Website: home-depot
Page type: receipt
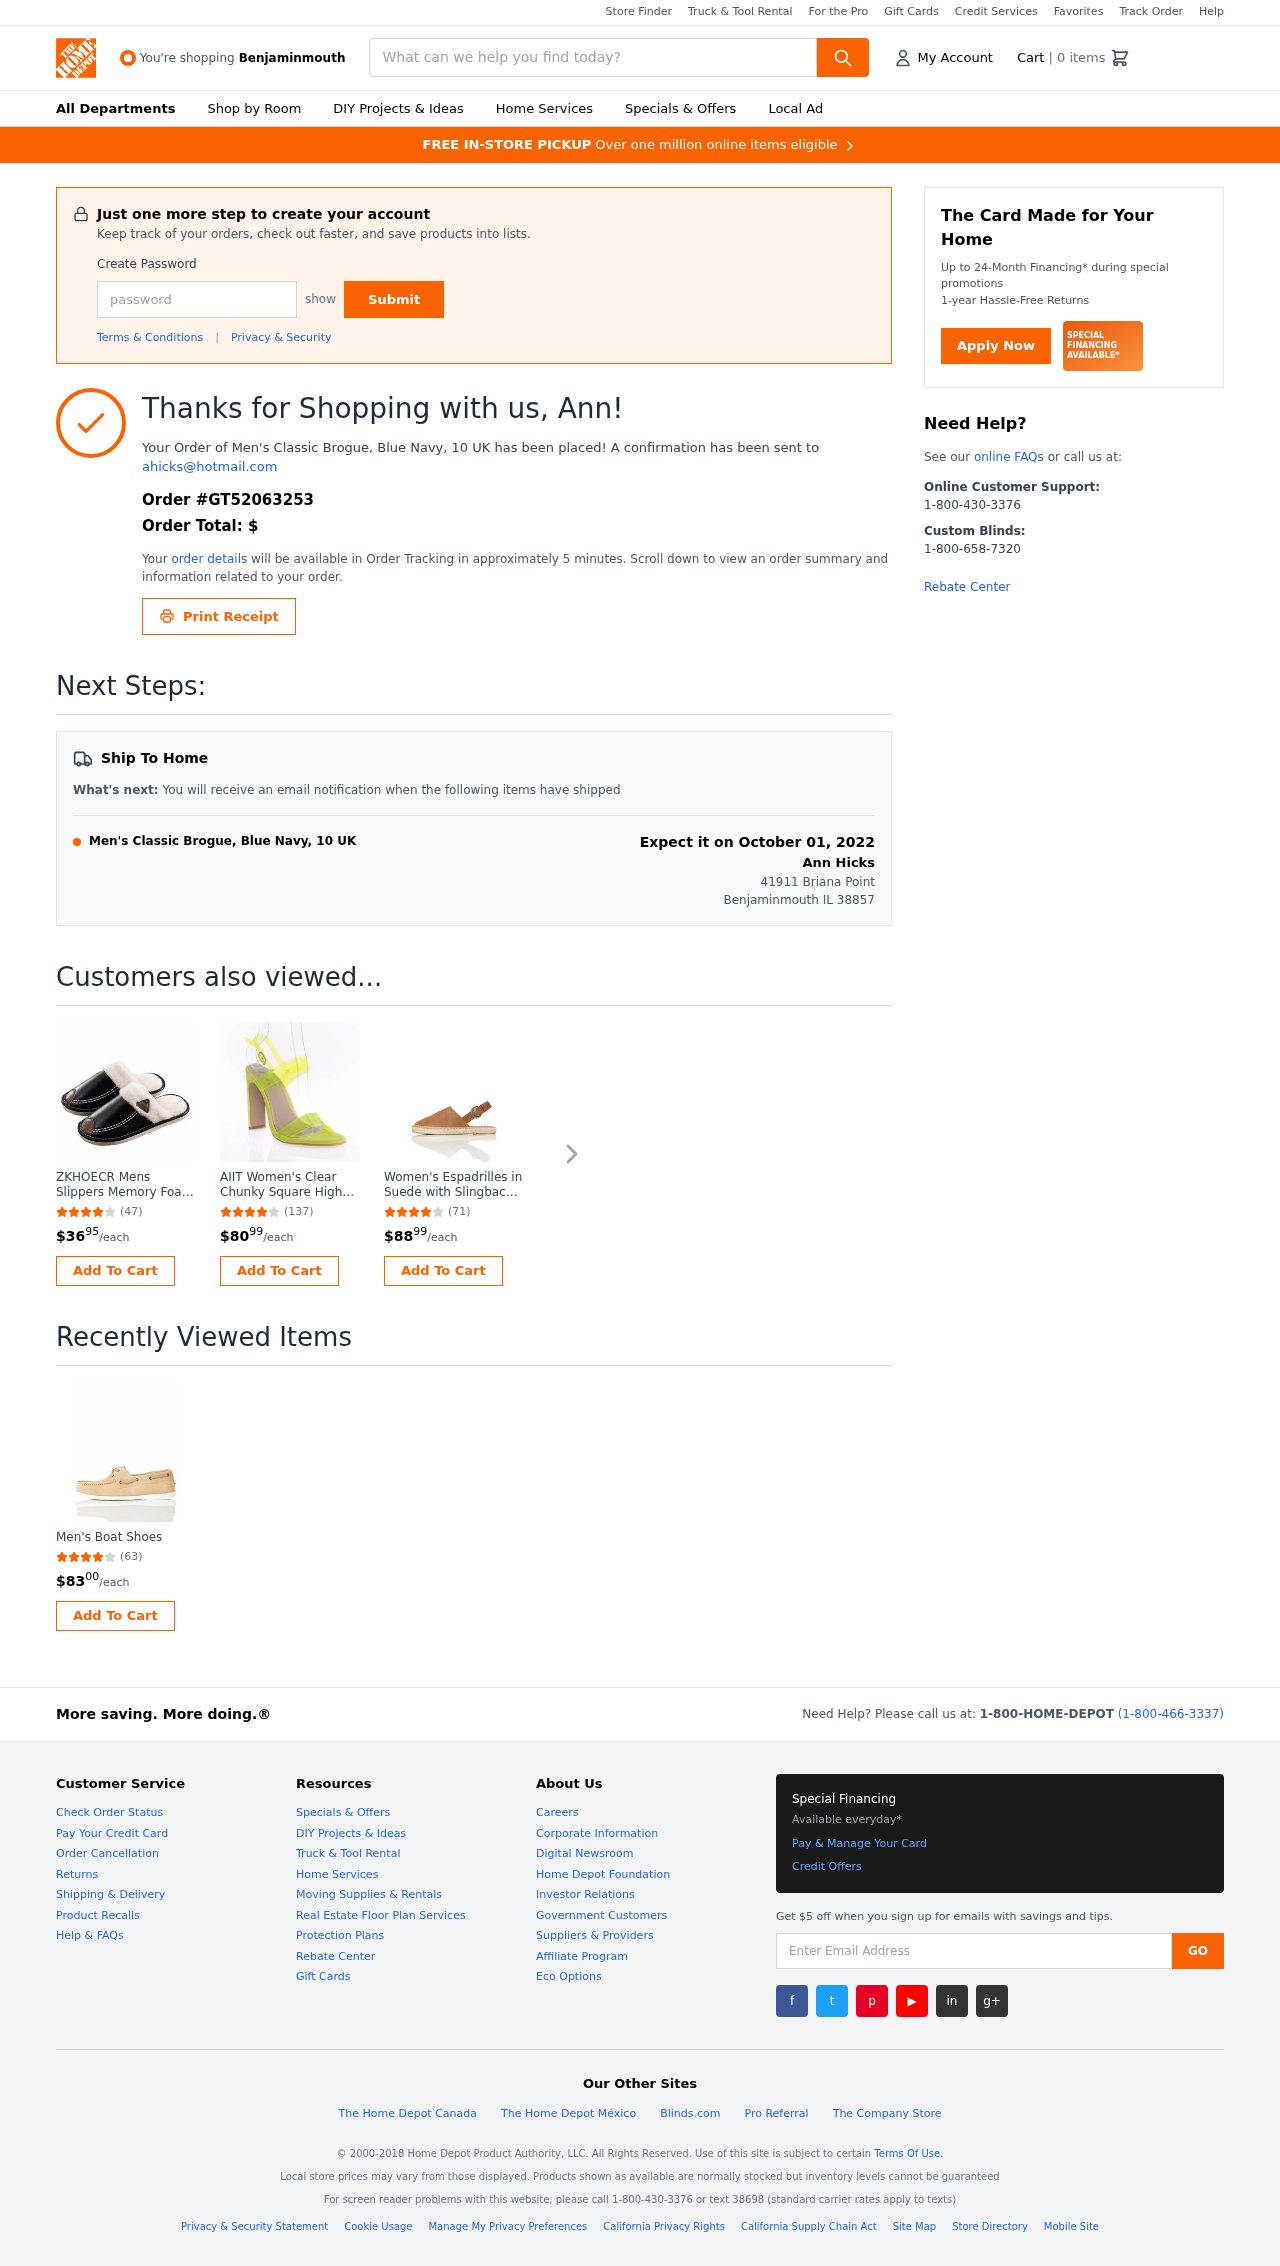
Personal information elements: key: PII_CITY
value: Benjaminmouth
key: PII_EMAIL
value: ahicks@hotmail.com
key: PII_FIRSTNAME
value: Ann
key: PII_FULLNAME
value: Ann Hicks
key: PII_POSTCODE
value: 38857
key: PII_STATE_ABBR
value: IL
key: PII_STREET
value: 41911 Briana Point
Product elements: key: PRODUCT1_NAME
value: Men's Classic Brogue, Blue Navy, 10 UK
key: PRODUCT2_NAME
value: ZKHOECR Mens Slippers Memory Foam Indoor Leather Wide Soft Cozy Cotton Closed Toe Non-Slip Shoes Clo
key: PRODUCT2_NUM_RATINGS
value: (47)
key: PRODUCT2_PRICE
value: $3695
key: PRODUCT3_NAME
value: AIIT Women's Clear Chunky Square High Heel Sandals Green PVC Ankle Strap Open Toe Pumps with Buckle
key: PRODUCT3_NUM_RATINGS
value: (137)
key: PRODUCT3_PRICE
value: $8099
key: PRODUCT4_NAME
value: Women's Espadrilles in Suede with Slingback and Buckle, Brown (Tan), 6 UK
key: PRODUCT4_NUM_RATINGS
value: (71)
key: PRODUCT4_PRICE
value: $8899
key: PRODUCT5_NAME
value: Men's Boat Shoes
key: PRODUCT5_NUM_RATINGS
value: (63)
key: PRODUCT5_PRICE
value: $8300
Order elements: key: ORDER_NUM_ITEMS
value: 0
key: ORDER_ID
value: GT52063253
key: ORDER_TOTAL
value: $
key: ORDER_DELIVERY_DATE
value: Expect it on October 01, 2022
Search elements: key: HEADER_SEARCH
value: What can we help you find today?